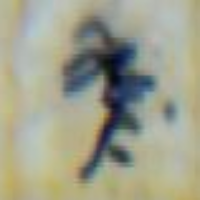
Label: metaphase